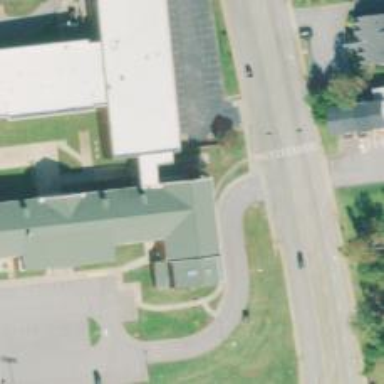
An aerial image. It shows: School.